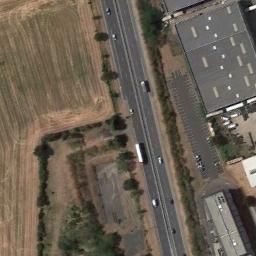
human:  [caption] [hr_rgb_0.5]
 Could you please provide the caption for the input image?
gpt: There are many cars on the straight highway .

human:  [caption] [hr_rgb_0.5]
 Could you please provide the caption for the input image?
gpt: One side of the freeway is a large area of ​​brown farmland and the other side is full of buildings and greenery  There are many cars on the freeway .

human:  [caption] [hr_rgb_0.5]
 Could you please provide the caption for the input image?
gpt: A straight freeway is a farmland on one side and on the other side are some houses .

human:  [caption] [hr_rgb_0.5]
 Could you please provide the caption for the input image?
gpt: The freeway is between the farmland and some houses .

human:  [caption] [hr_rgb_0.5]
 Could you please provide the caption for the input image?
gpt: There are some brown bare land and some buildings beside the freeway .